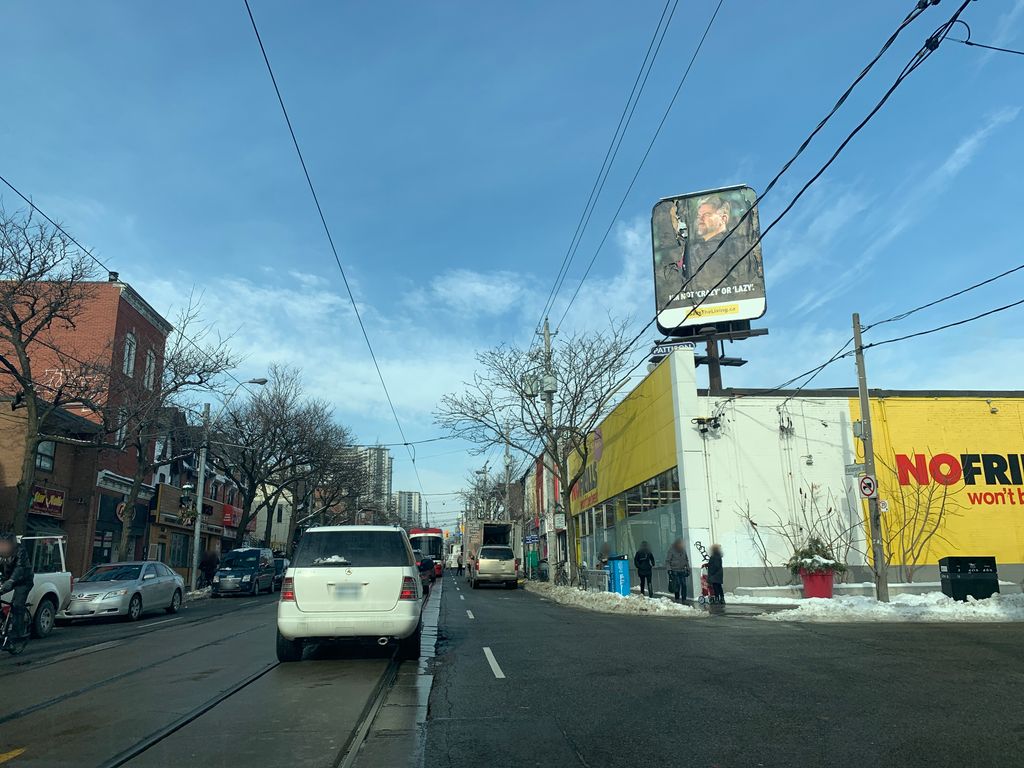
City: toronto